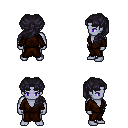
a pixel art fantasy rpg character, male body template, dark elf, purple skin, brown robe, red pants, raven princess hairstyle, four views (front, back, left, right), 2x2 character sprite sheet, small pixel art, hard edges, no anti-aliasing